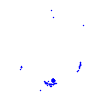
Particle: proton